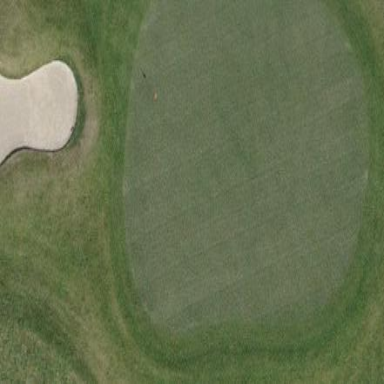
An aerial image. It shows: Picturesque green golfing area with grass land use.